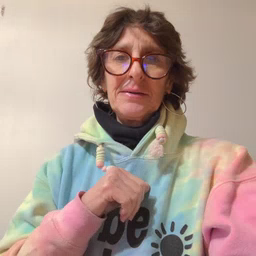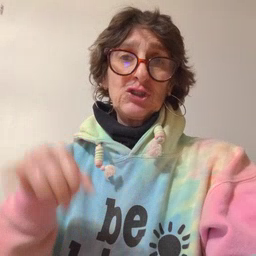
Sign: jeans